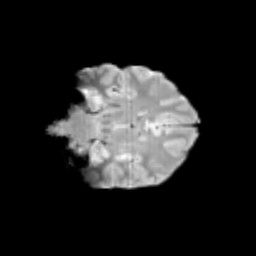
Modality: T2w
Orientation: coronal
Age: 12
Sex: female
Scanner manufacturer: siemens
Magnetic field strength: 3 T
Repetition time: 3.8 s
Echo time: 0.07 s